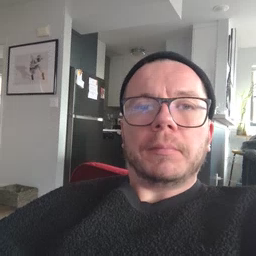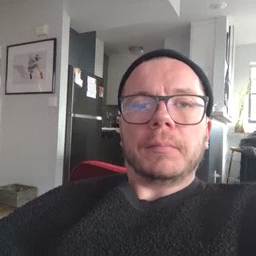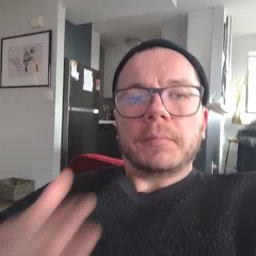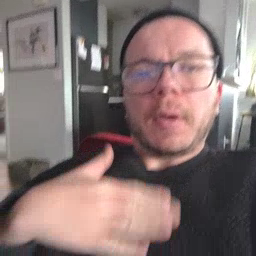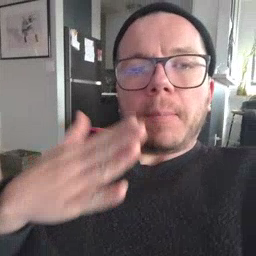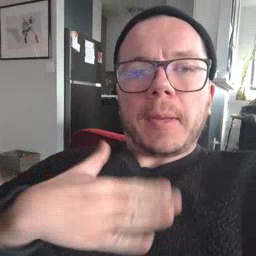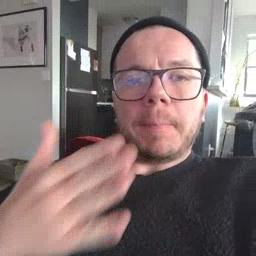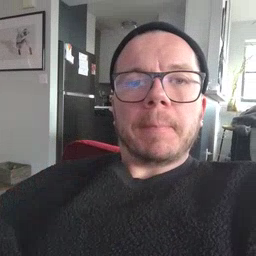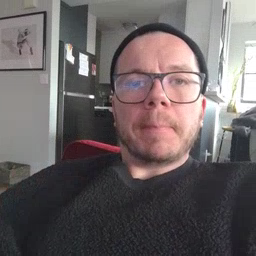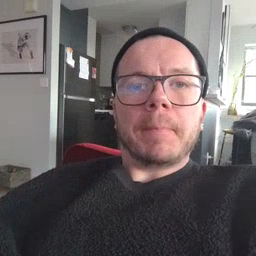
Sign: happy